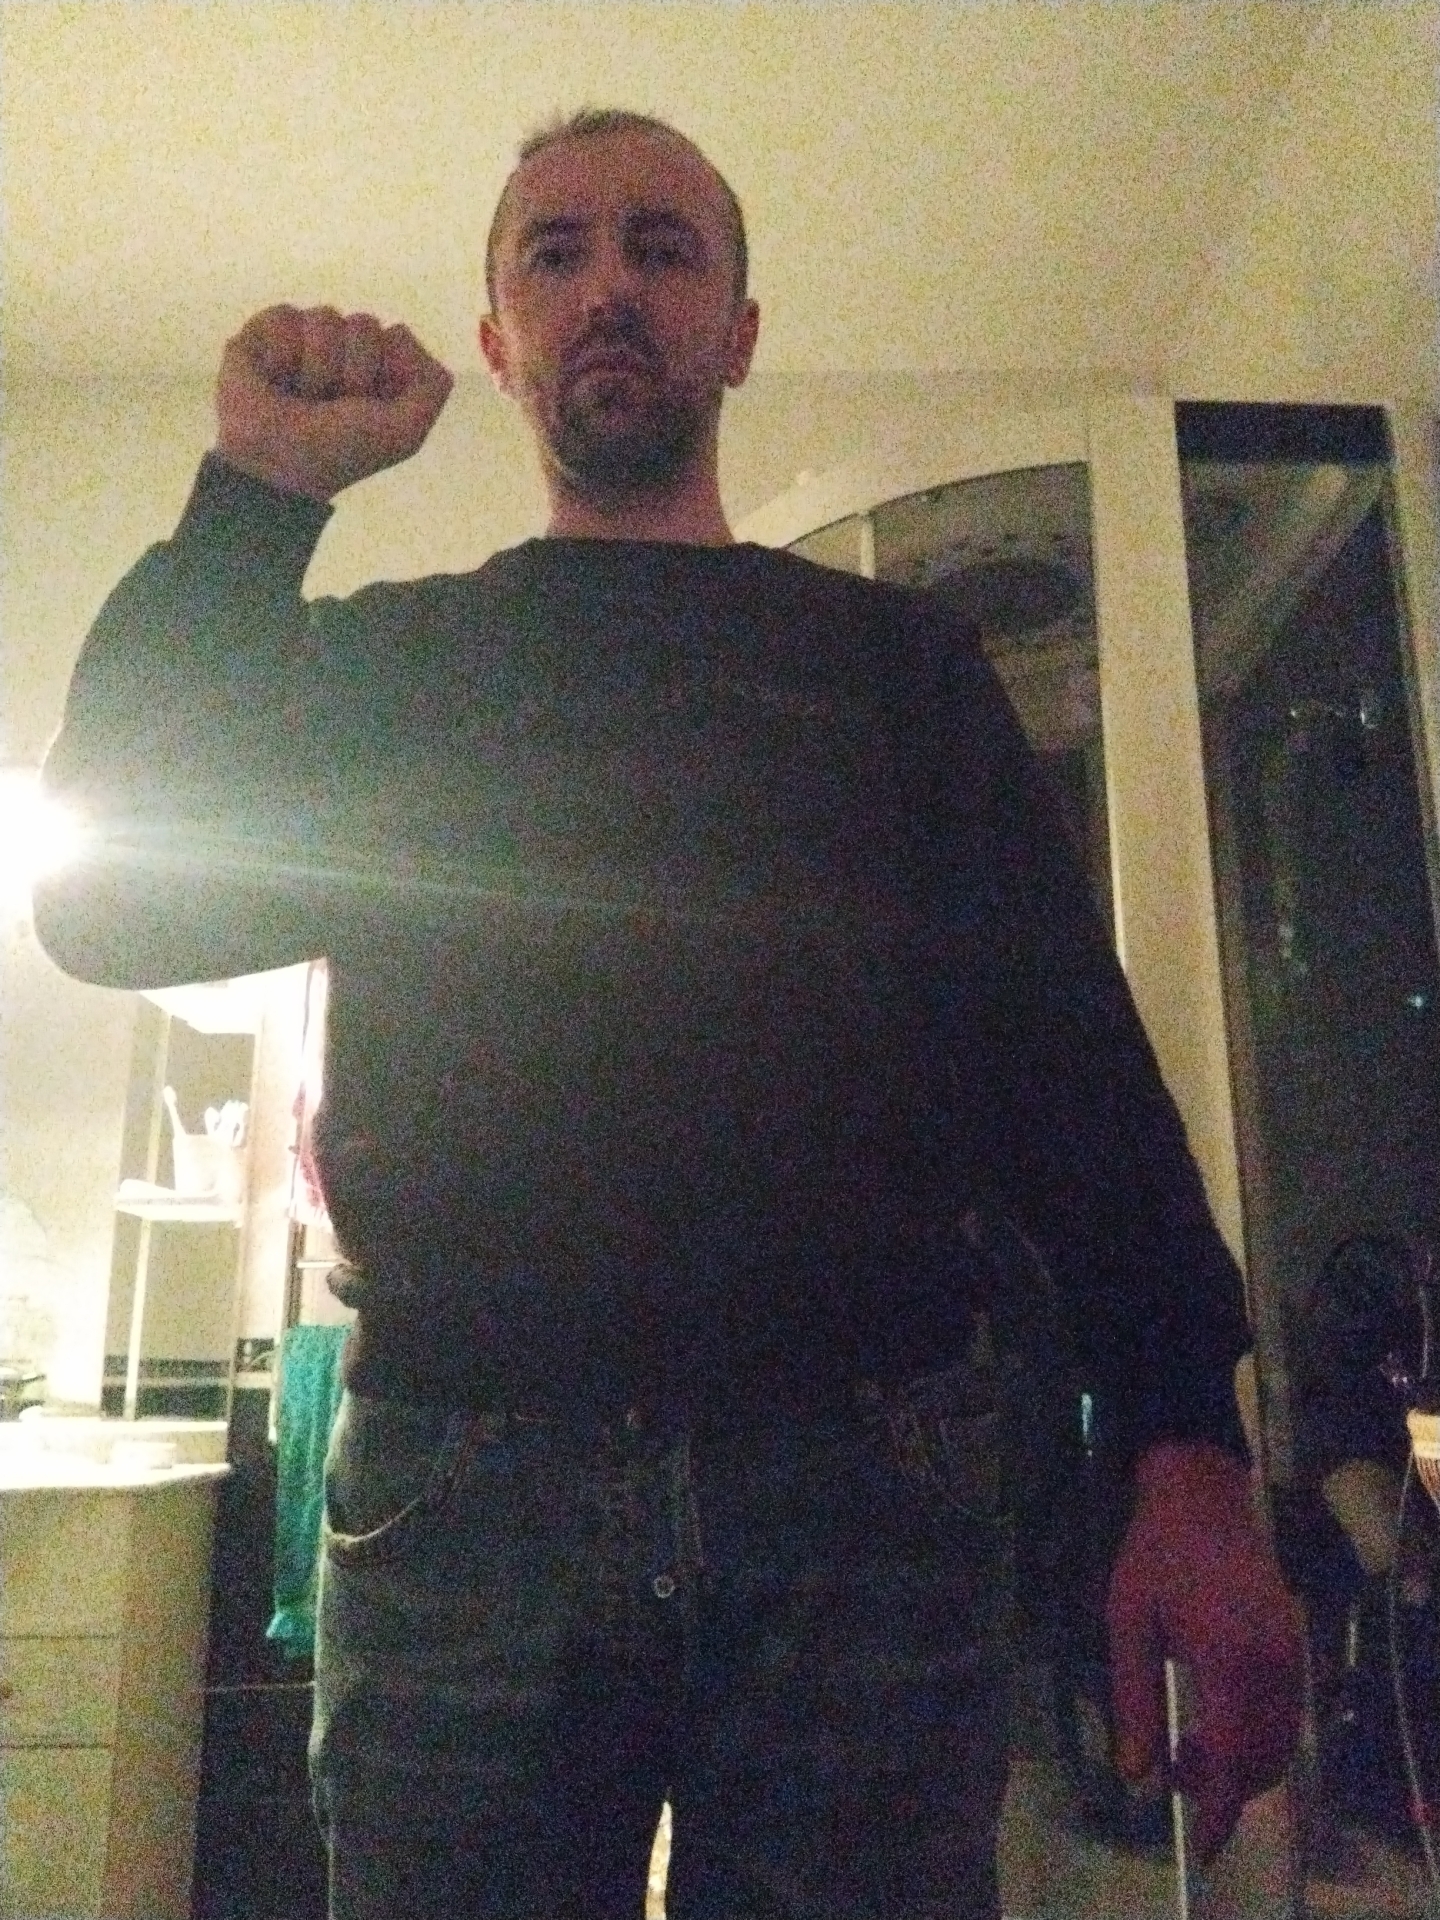
Label: noise